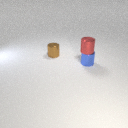
small brown metal cylinder behind small blue metal cylinder